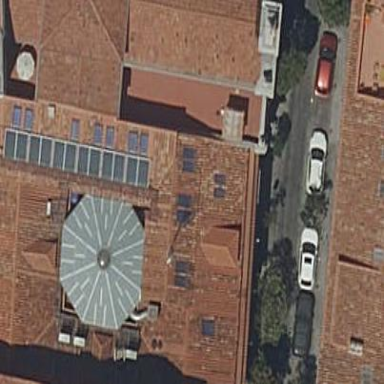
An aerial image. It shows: Building that serves as hostel for tourism.